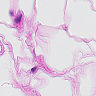
Metastatic tissue present: no